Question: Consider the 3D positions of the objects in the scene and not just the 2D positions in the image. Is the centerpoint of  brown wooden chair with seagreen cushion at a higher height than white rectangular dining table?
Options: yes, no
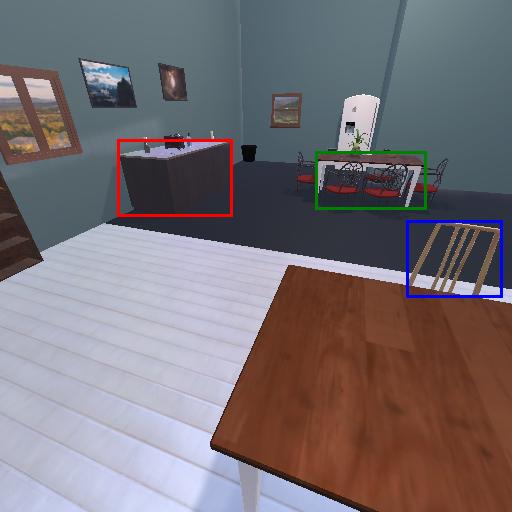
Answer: yes